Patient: sex F, age 71
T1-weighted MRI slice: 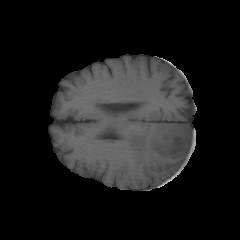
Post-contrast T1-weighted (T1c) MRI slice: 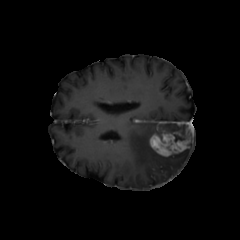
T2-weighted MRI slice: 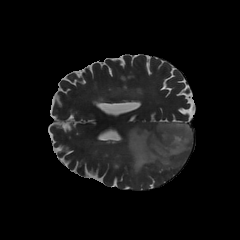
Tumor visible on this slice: yes
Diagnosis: Glioblastoma, IDH-wildtype
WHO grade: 4